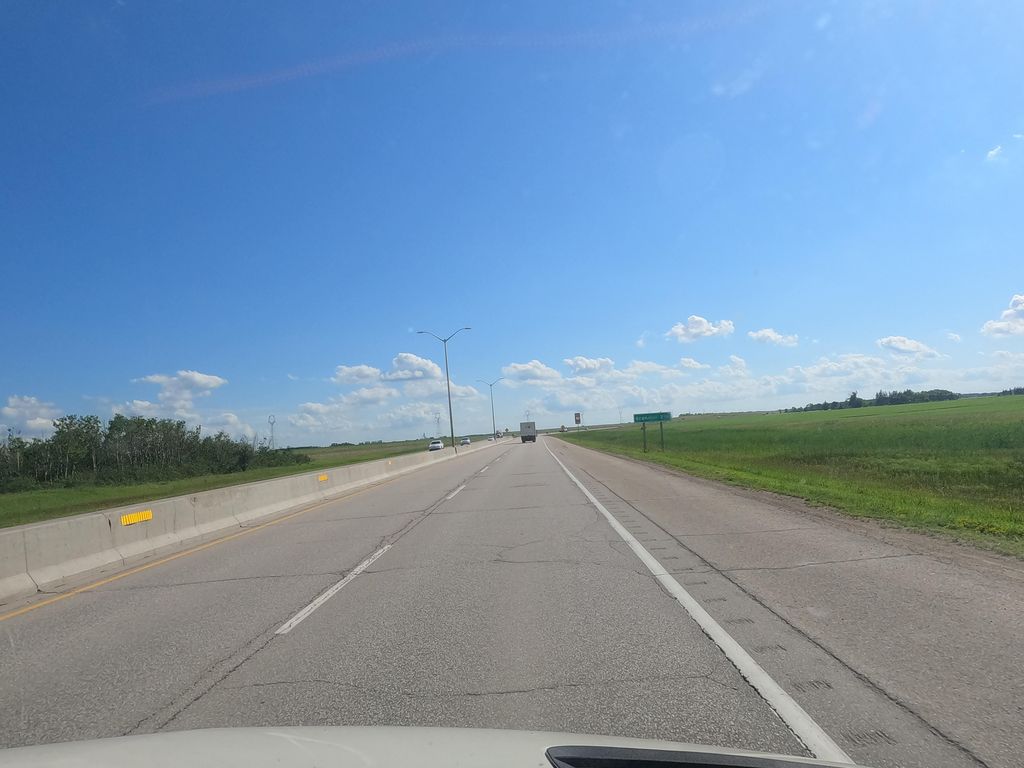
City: winnipeg